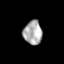
Tissue: skin
Cell type: Epithelial cells
Senescence score: 0.2227
Nuclear area (px): 436
Mean DAPI intensity: 171.248